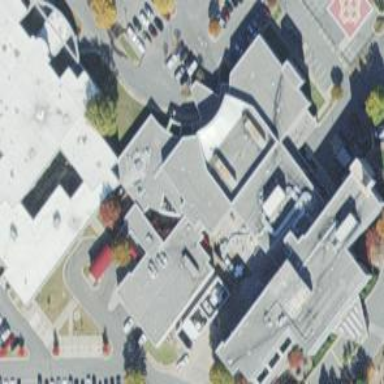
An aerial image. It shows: Hospital.